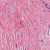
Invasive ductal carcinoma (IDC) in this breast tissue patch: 0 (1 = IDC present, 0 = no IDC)